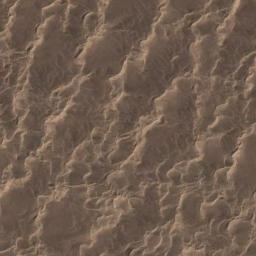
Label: desert